七年级 · 度量几何学
如图所示是一个长方形.

（1）根据图中尺寸大小, 用含 $x$ 的代数式表示阴影部分的面积 $\mathrm{S}$;

(2) 若 $x=3$, 求 $S$ 的值.
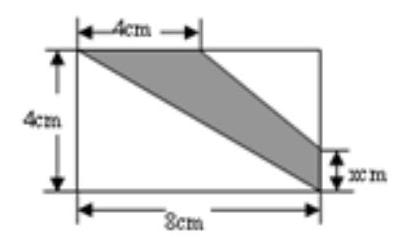
答案: (1) 解: 由图形可知: $S=4 \times 8-\frac{1}{2} \times 4 \times 8-\frac{1}{2} \times 4(4-x)=16-8+2 x$

$$
=8+2 x
$$

(2) 解: 将 $x=3$ 代入上式, $S=8+2 \times 3=14$